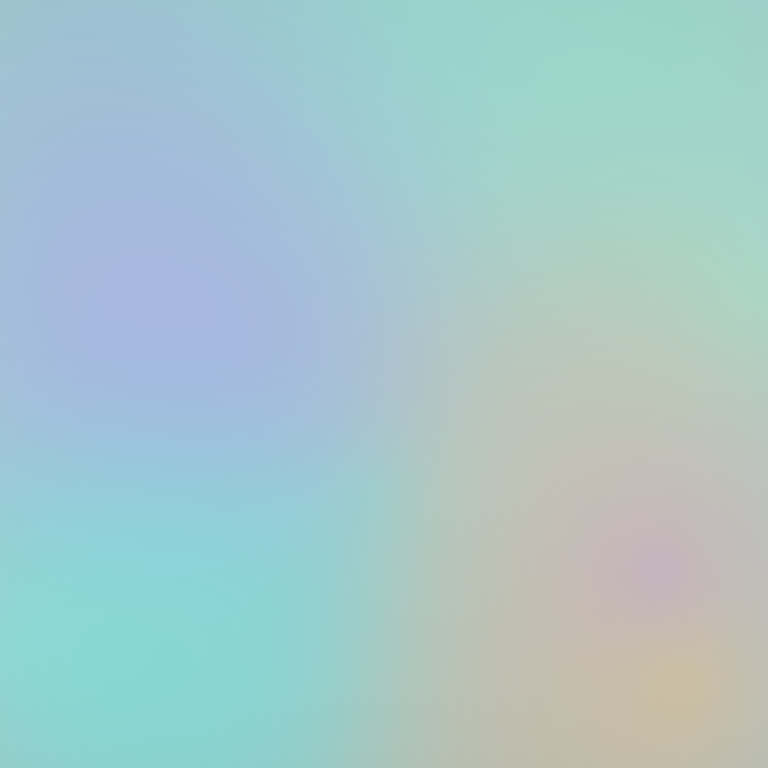
Abstract light effect, smooth gradient from soft teal to pale lavender, serene atmosphere, diffuse glow, no room, no furniture, no objects.